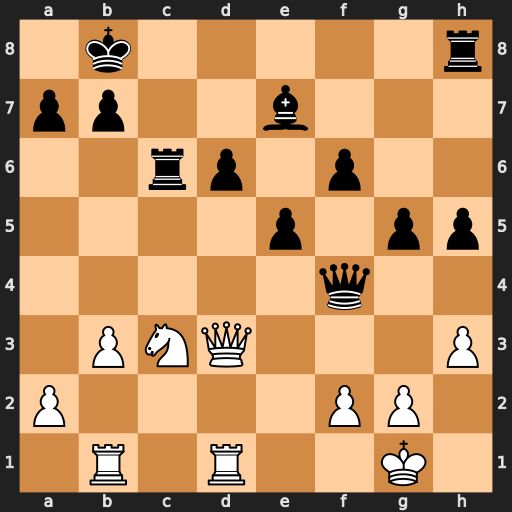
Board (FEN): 1k5r/pp2b3/2rp1p2/4p1pp/5q2/1PNQ3P/P4PP1/1R1R2K1
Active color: w
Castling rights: -
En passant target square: -
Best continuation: Nd5 e4 Qd4 Qe5 Qxe5 dxe5 Nxe7